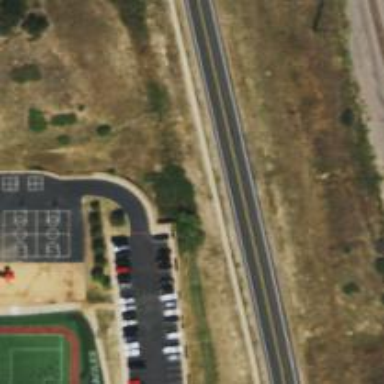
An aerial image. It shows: Asphalt driveway for service vehicles.